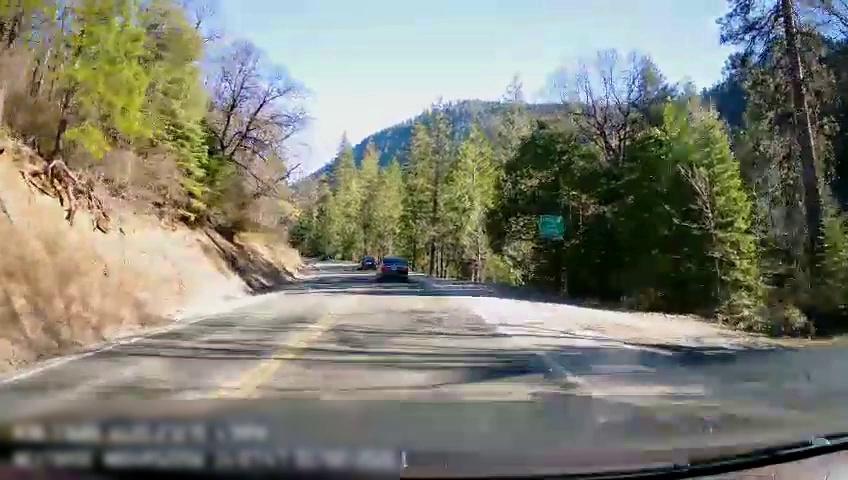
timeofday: Day
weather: Sunny
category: Drivable Space
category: Vehicles | Car
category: Vehicles | Car
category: Lanes | Opposite Lane
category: Lanes | Opposite Lane
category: Lanes | Current Lane
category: Lanes | Current Lane
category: Traffic | Signs